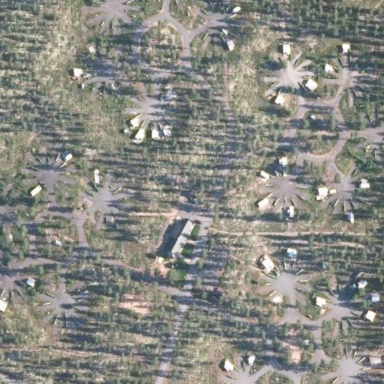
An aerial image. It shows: Caravan site with tents and caravans. The site includes sanitary dump station.